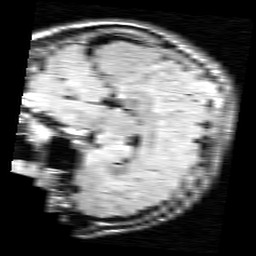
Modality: FLAIR
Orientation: sagittal
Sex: male
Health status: ill
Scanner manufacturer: siemens
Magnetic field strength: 3 T
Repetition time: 10 s
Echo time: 0.097 s